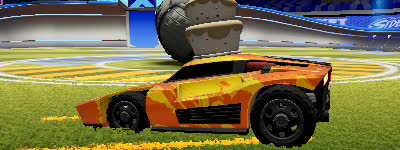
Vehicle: breakout